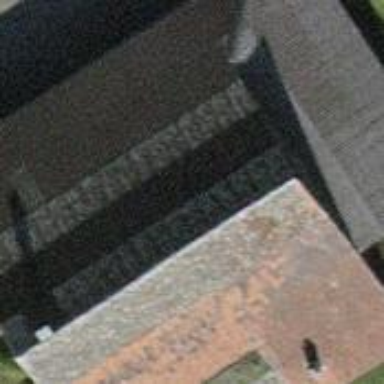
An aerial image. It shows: Farm building with gabled roof.